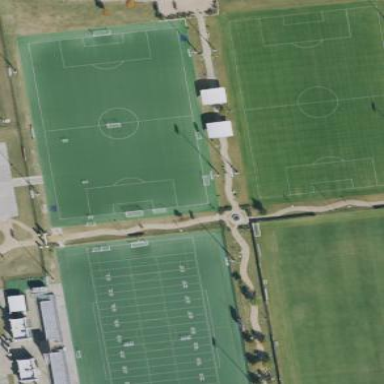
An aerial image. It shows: Soccer pitch designated for leisure and sports activities.